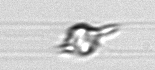
Label: Dactyliosolen_blavyanus